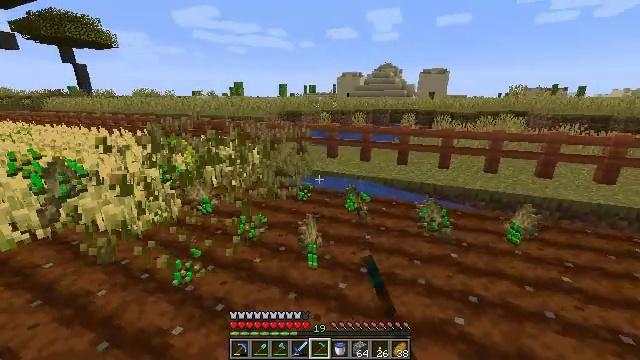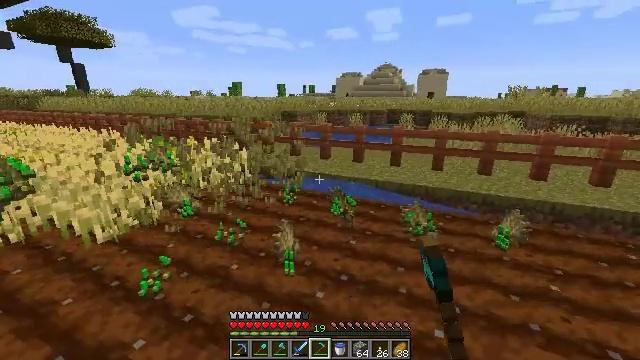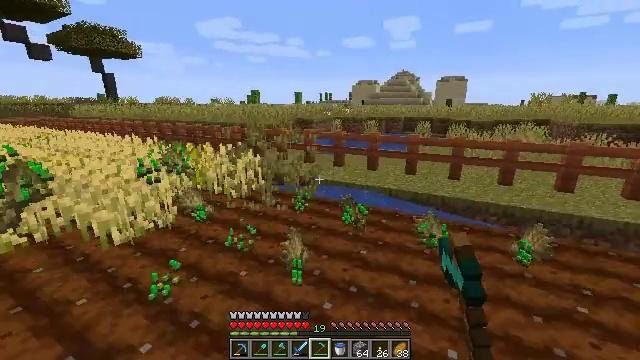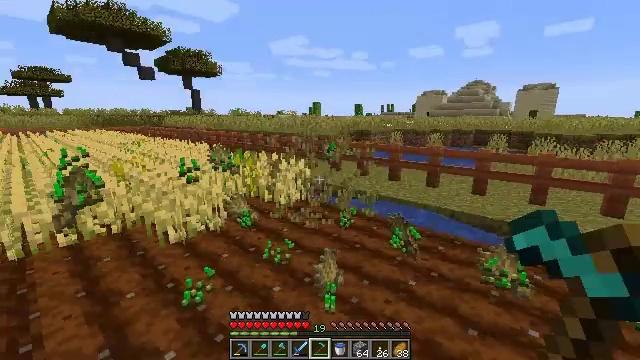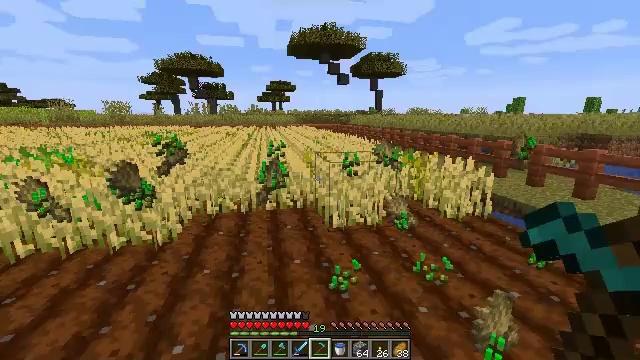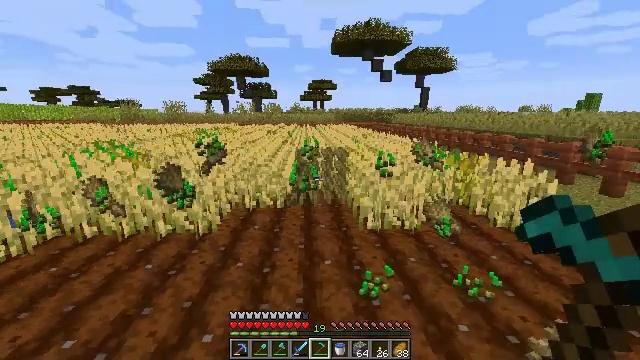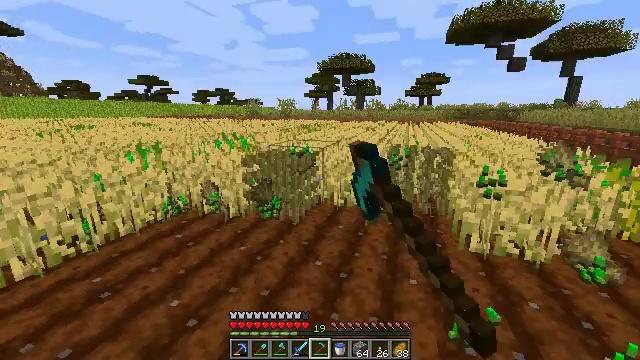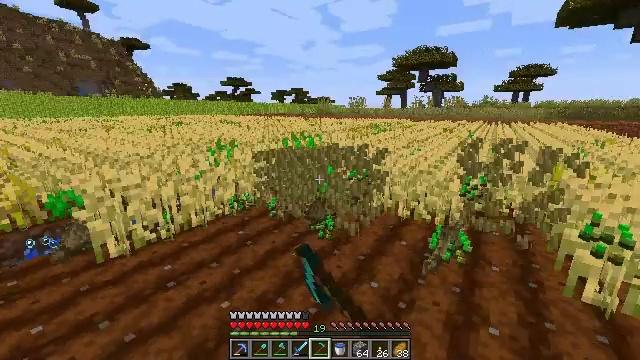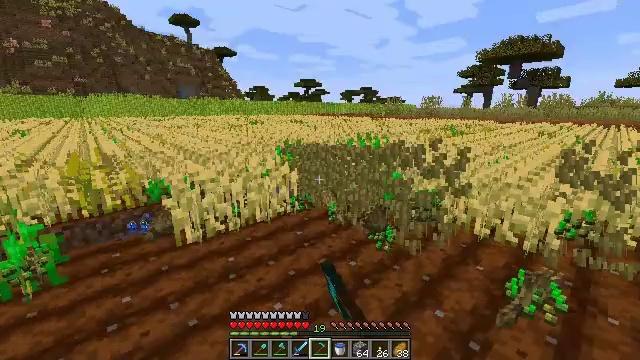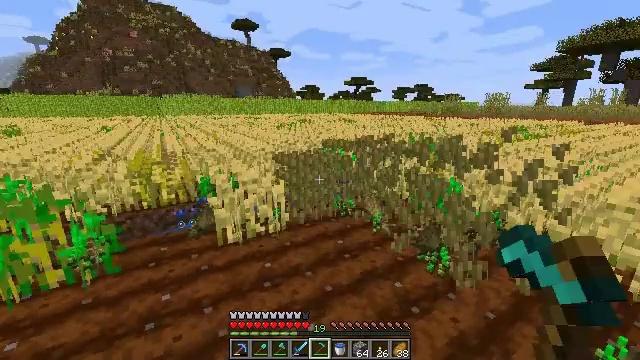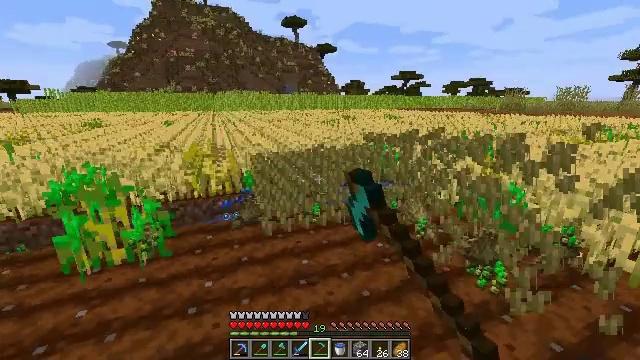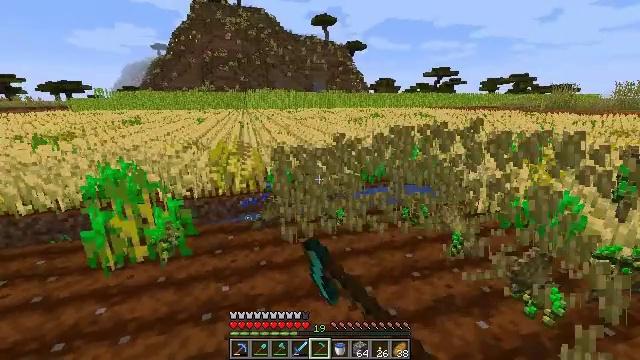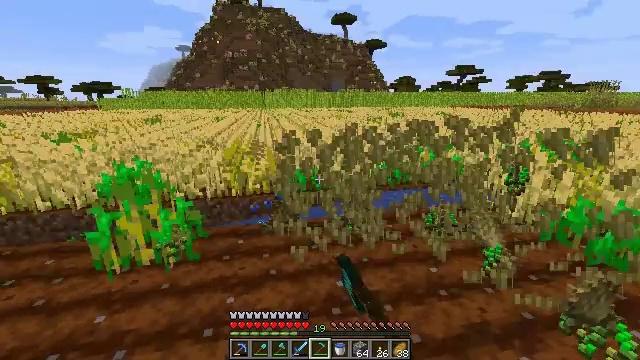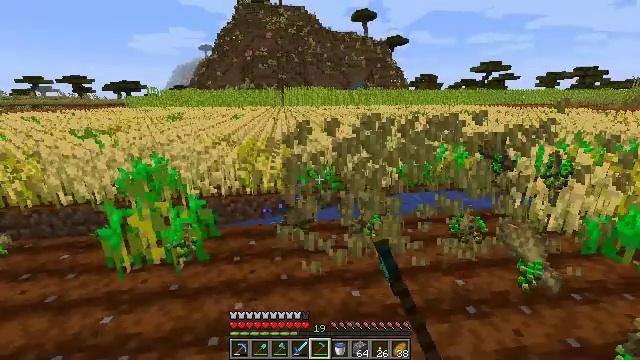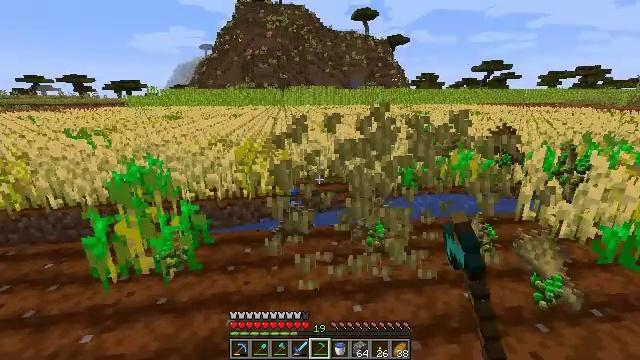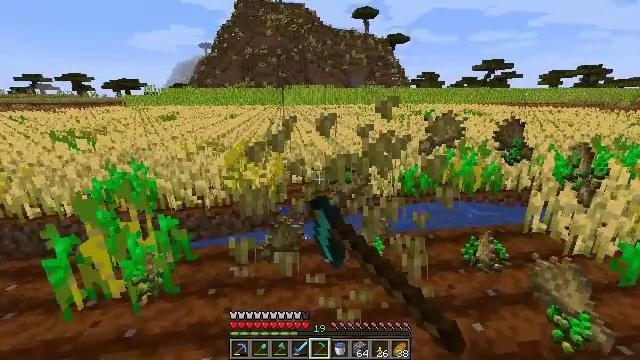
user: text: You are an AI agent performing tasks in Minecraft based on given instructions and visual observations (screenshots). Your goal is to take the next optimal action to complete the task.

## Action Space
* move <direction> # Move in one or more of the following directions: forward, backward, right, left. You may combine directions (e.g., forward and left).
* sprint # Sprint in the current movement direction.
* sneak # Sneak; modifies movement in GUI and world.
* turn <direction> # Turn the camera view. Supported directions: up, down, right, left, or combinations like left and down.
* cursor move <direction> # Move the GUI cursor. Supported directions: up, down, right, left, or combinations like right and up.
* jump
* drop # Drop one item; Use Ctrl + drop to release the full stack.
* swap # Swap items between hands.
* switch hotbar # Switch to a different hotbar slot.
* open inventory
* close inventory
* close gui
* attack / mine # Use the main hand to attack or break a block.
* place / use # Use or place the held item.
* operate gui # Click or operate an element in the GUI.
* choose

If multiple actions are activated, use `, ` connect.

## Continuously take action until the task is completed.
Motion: motion action
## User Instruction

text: Break the mature wheat plants.
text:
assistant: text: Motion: move forward and move right, attack / mine
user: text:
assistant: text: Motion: move forward, turn left and up, attack / mine
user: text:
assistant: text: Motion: move forward, turn left and up, attack / mine
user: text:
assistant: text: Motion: move forward, turn left, attack / mine
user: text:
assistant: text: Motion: move forward, turn left, attack / mine
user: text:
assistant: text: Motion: move forward, turn left, attack / mine
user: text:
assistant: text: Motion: move forward, turn left, attack / mine
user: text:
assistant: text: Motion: move forward, turn left, attack / mine
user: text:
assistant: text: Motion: move forward, turn left, attack / mine
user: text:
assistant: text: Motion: move forward, turn left, attack / mine
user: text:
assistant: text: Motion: move forward, turn left, attack / mine
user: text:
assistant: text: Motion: move forward, turn left, attack / mine
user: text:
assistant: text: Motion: move forward, turn left, attack / mine
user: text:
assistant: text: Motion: move forward, attack / mine
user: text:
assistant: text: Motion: move forward and move right, attack / mine
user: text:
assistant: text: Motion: move forward and move right, attack / mine
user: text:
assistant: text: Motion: move forward and move right, attack / mine
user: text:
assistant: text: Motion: move right, turn right and down, attack / mine
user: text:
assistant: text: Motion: move right, turn right, attack / mine
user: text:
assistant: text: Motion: move right, turn right, attack / mine
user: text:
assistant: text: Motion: move right, turn right, attack / mine
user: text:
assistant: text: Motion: move right, turn right and up, attack / mine
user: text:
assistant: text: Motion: move right, turn right, attack / mine
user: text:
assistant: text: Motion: move right, attack / mine
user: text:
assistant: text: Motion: move left, attack / mine
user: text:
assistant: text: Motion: move left, turn left, attack / mine
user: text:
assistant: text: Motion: move left, turn left, attack / mine
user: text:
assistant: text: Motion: move left, turn left and down, attack / mine
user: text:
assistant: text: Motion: move left, turn left, attack / mine
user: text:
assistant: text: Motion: move left, turn left, attack / mine